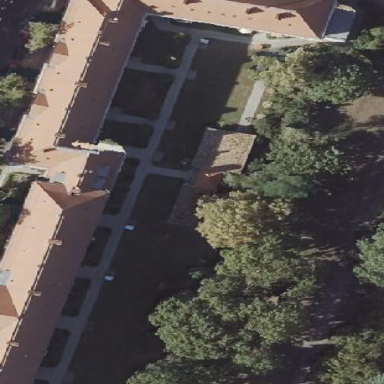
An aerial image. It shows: Hipped roof on residential building.